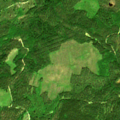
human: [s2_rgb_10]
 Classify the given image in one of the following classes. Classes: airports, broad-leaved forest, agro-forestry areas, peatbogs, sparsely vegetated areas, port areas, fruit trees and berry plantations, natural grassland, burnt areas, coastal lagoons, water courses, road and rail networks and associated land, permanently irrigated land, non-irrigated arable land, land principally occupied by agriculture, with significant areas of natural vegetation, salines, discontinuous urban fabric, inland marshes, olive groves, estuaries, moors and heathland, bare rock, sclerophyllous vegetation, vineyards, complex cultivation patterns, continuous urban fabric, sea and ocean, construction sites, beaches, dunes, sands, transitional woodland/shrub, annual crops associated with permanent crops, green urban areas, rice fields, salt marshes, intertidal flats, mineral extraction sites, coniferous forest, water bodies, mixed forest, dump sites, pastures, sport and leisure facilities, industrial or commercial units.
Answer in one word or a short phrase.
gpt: coniferous forest, mixed forest